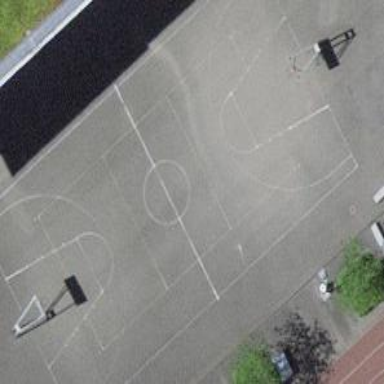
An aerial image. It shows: Basketball court on leisure land pitch.